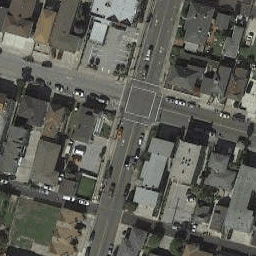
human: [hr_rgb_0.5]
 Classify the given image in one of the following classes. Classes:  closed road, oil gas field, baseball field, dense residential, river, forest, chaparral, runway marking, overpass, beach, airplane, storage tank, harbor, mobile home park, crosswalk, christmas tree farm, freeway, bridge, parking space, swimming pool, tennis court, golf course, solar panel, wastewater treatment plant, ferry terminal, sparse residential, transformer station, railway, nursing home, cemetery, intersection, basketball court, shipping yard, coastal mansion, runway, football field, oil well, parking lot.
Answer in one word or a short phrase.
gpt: intersection